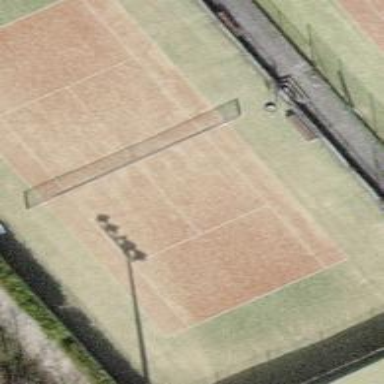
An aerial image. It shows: Clay tennis court on the leisure land pitch.